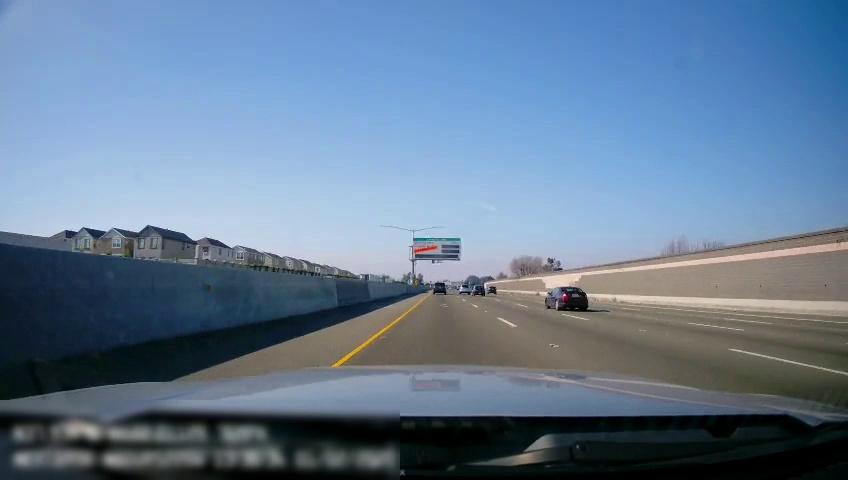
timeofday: Day
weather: Sunny
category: Drivable Space
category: Vehicles | SUV
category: Vehicles | Car
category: Vehicles | Bus
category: Vehicles | Car
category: Vehicles | Car
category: Lanes | Current Lane
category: Lanes | Current Lane
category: Lanes | Alternate Lane
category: Lanes | Alternate Lane
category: Lanes | Alternate Lane
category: Lanes | Opposite Lane